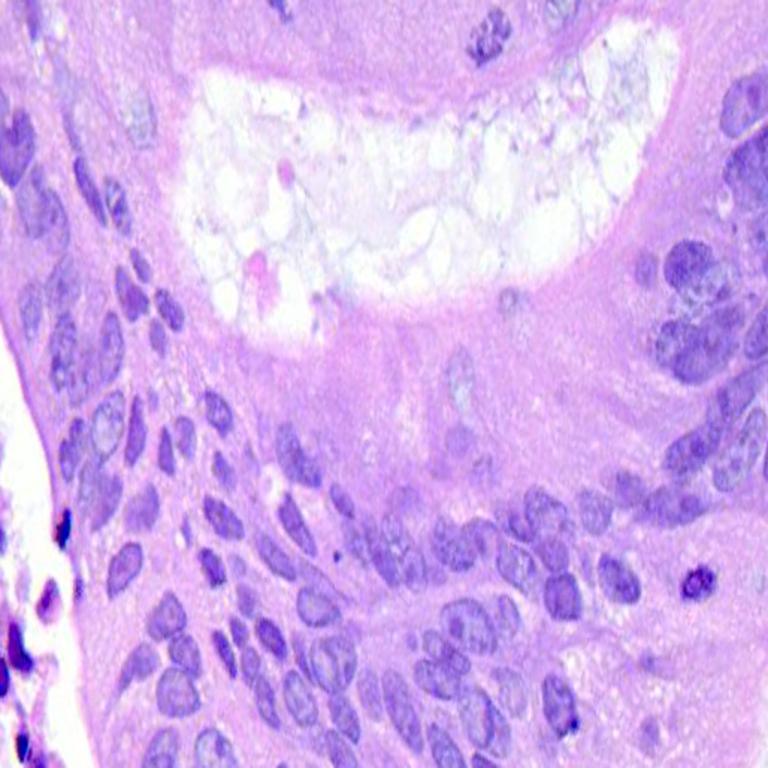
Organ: colon
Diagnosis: adenocarcinomas